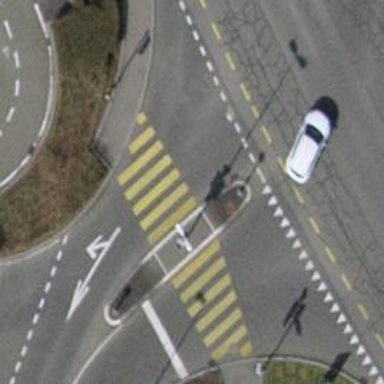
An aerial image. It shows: Road crossing with traffic signals and pedestrian island.